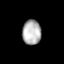
Tissue: skin
Cell type: Fibroblasts
Senescence score: 0.7679
Nuclear area (px): 455
Mean DAPI intensity: 178.6